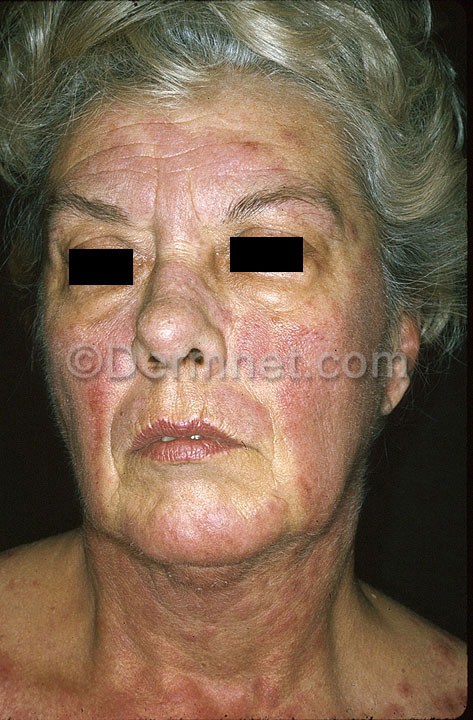
Disease: Lupus and other Connective Tissue diseases